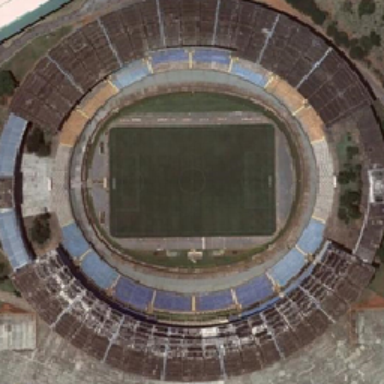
Some green trees were scattered around the old stadium .